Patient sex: M
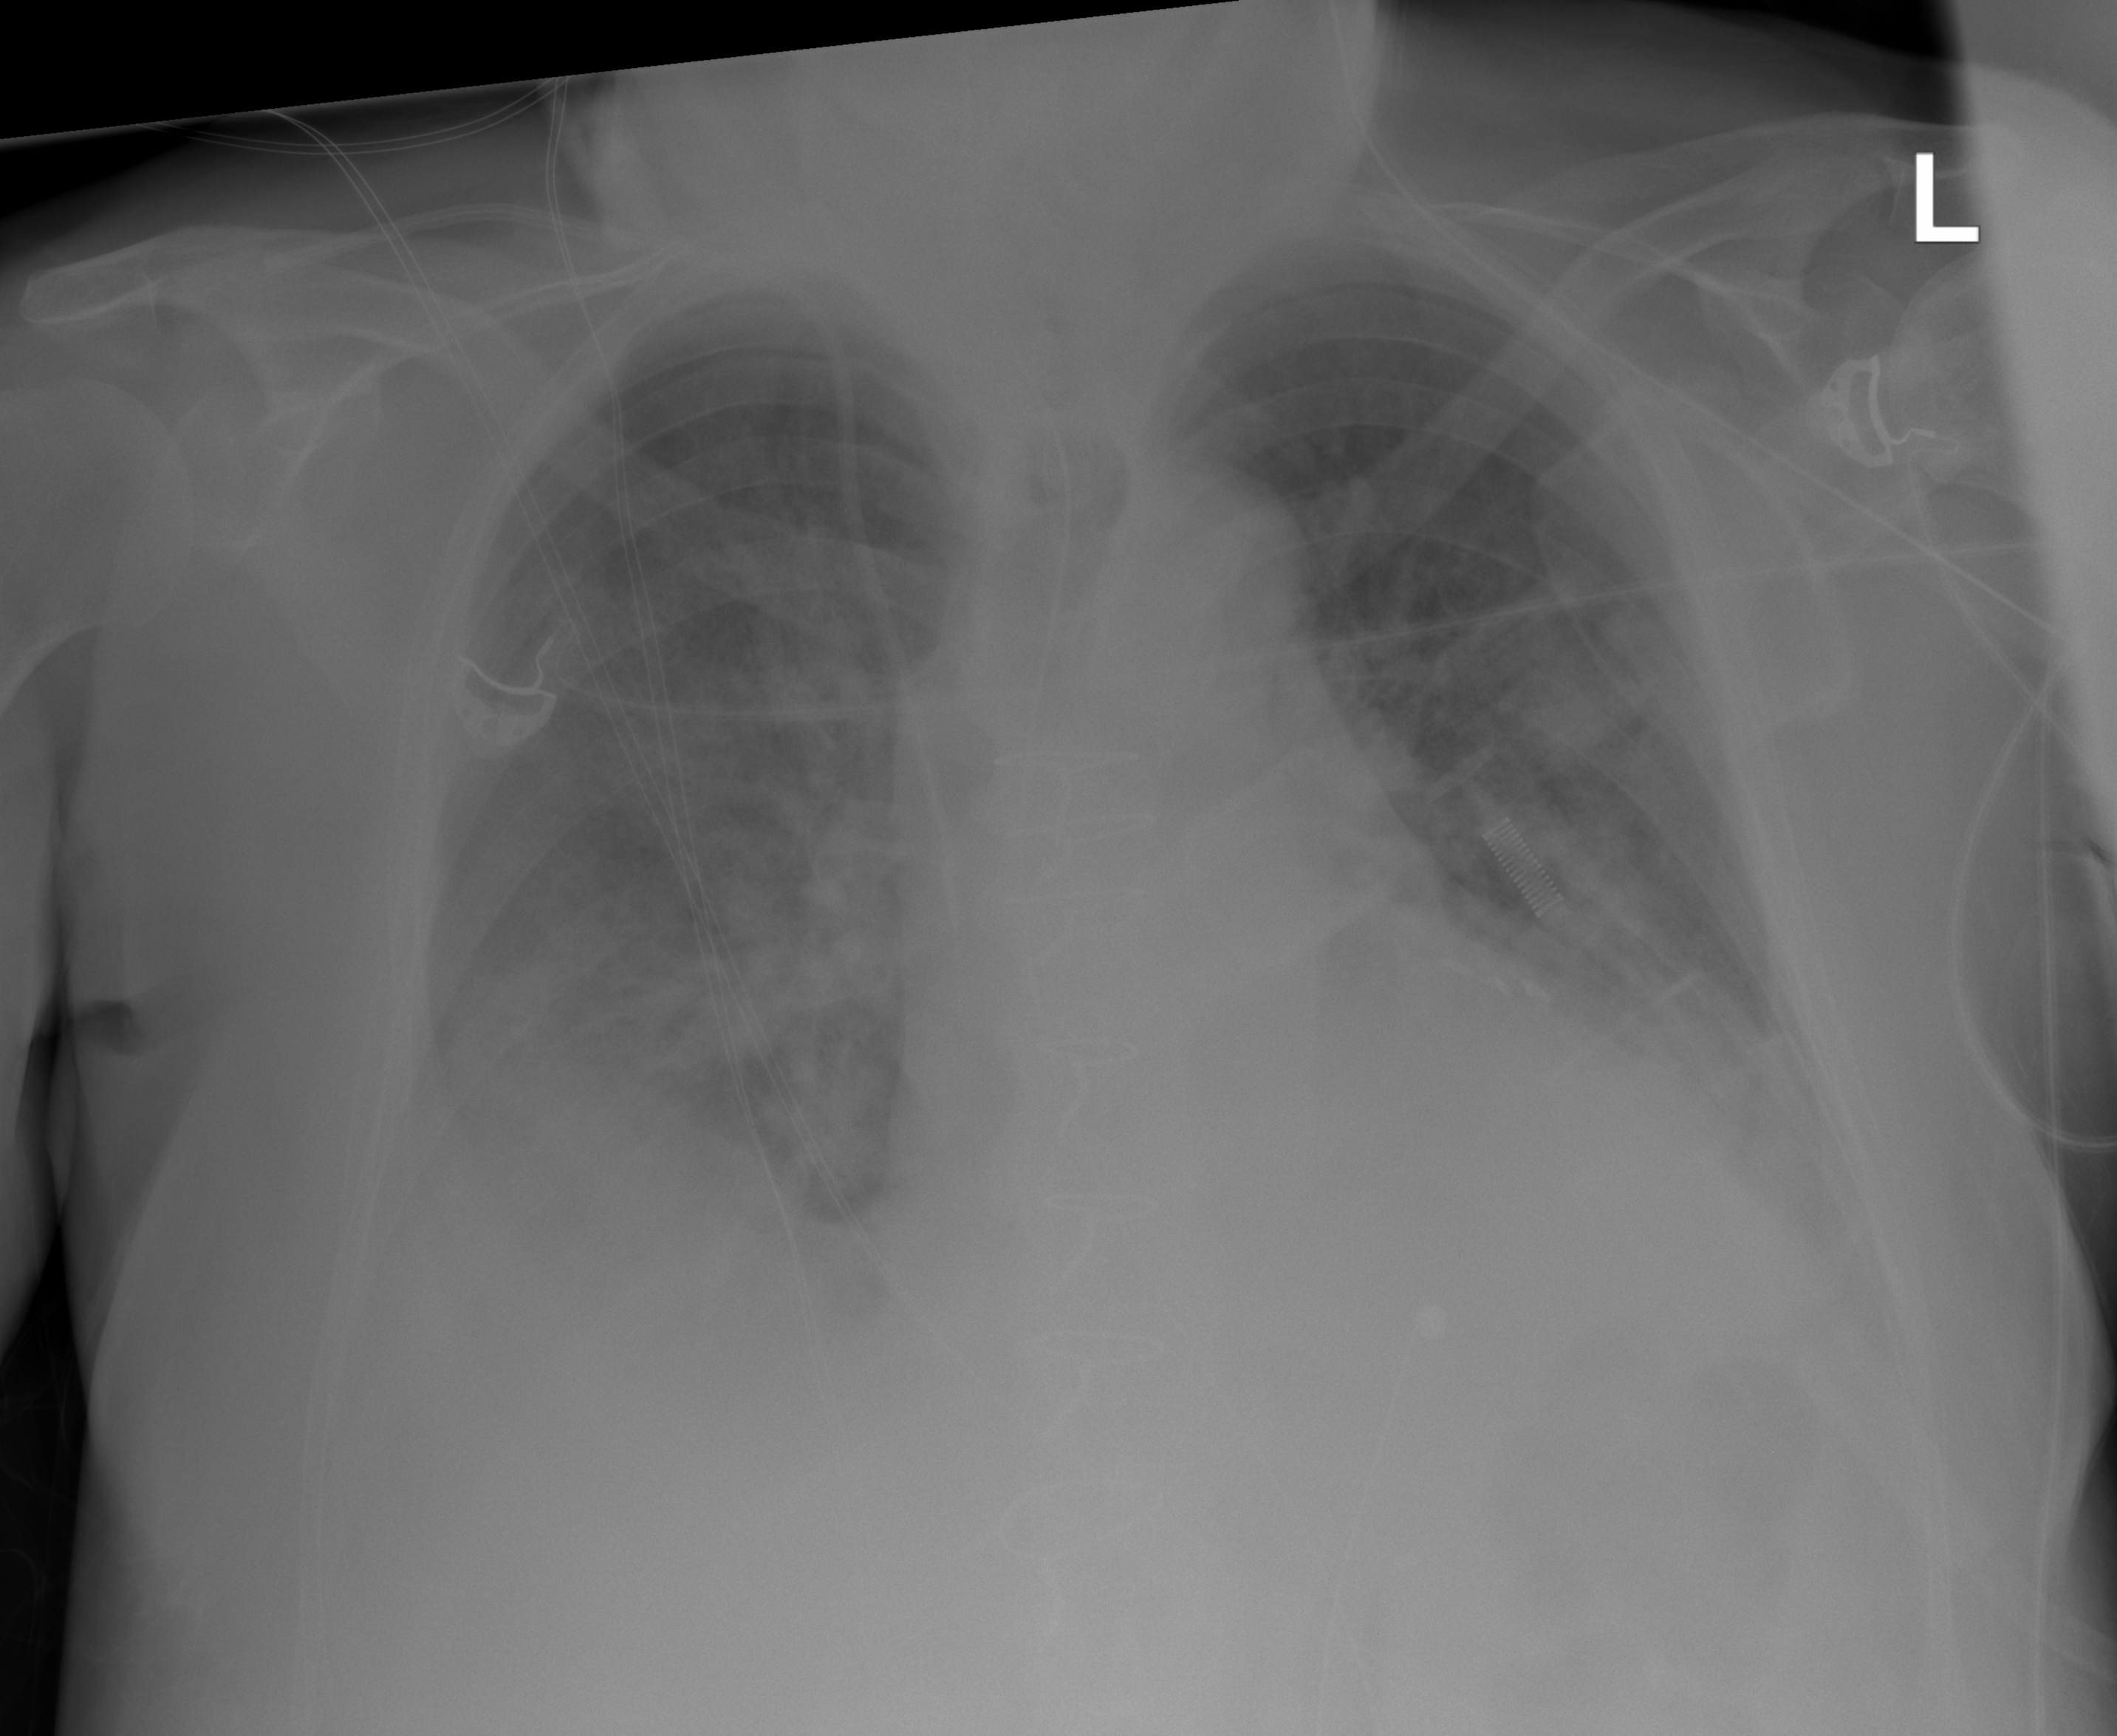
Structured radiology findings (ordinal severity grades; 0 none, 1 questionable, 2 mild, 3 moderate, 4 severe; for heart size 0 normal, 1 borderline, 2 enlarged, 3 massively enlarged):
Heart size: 2
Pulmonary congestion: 2
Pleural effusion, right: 2
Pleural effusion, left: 2
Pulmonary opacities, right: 2
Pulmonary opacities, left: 2
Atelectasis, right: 2
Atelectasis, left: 2